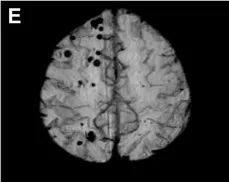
Intracranial SWI showed multiple micro hemorrhage foci in addition to calcifications in the brain (D,E). CT, computed tomography; SWI, susceptibility weighted imaging.
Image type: radiology (ct)